Question: The data provider for the chart contains an array of facility objects. A facility object is made of several parts indicating the installation ID, facility number and facility name as shown below:
'''
{
installationID:1000,
facilityNum:529,
facilityName:"Building1"
}
'''
I have a chart that depicts energy consumption per building. There may be buildings shown in the chart from several different regions. I want to:
1. Group all the buildings in the same region together.
2. Include a region label only when it starts a new group.
3. Align the label parts in a grid such that: All region labels are left aligned with each other. All Building IDs are right aligned with each other. Building names are left aligned with each other.
An example of the desired output it shown in the image below.

Using a custom label function applied to the category axis I can concatenate the values into one string. By sorting the array region ID and I can even remove (not add) the region ID unless a new group is starting. The custom label function is shown here.
'''
private var nextCategoryIndex:int = 1;
public function facilitiesLabelFunction(categoryValue:Object, previousCategoryValue:Object, axis:CategoryAxis, categoryItem:Object):String
{
var nextInstallationID:String = "";
var facilitiesColl:ArrayCollection = ArrayCollection(axis.dataProvider);
// if this is not the last facility to be processed get the next installation ID
if (nextCategoryIndex <= facilitiesColl.length - 1) {
nextInstallationID = facilitiesColl[nextCategoryIndex].installationID;
}
var label:String = categoryItem.facilityNum + " - " + categoryItem.facilityName;
// preppend the installation id when we start listing facilities from a different installation
if (nextInstallationID != categoryItem.installationID) {
label = categoryItem.installationID + " " + label;
}
nextCategoryIndex++;
return label;
}
'''
However, this generates a singular string that is right aligned (as expected). What I want to achieve is the left, right, left alignment of the three properties as described above.
I attempted to concatenate the property values in the label function with an '@' as as delimiter. The thinking was that I could create custom label renderer that would split the string on this delimiter and perform the alignment as needed. However, I do not seem to be able to change the alignment of a label within a custom label renderer.
How can I align multi-part labels in a grid like fashion in a Flex Chart?
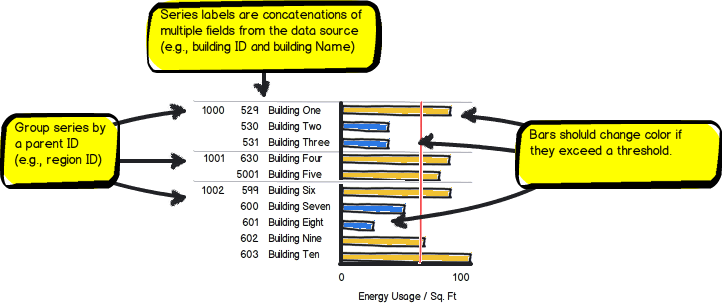
Answer: I don't know of any multi-part label capabilities in Flex, but you can create item renderers that would contain and align any number of labels (or other components) in the manner you want. Something like this should work (not complete or tested, but should point you in the right direction):
'''
<mx:BarChart>
<mx:AxisRenderer>
<mx:labelRenderer>
<fx:Component>
<s:Group width="300">
<s:Label left="0" text="{data.leftvalue}" />
<s:Label horizontalCenter="0" text="{data.centervalue}" />
<s:Label left="right" text="{data.rightvalue}" />
</s:Group>
</fx:Component>
</mx:labelRenderer>
</mx:AxisRenderer>
</mx:BarChart>
'''